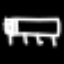
Label: bed